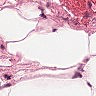
Metastatic tissue present: no